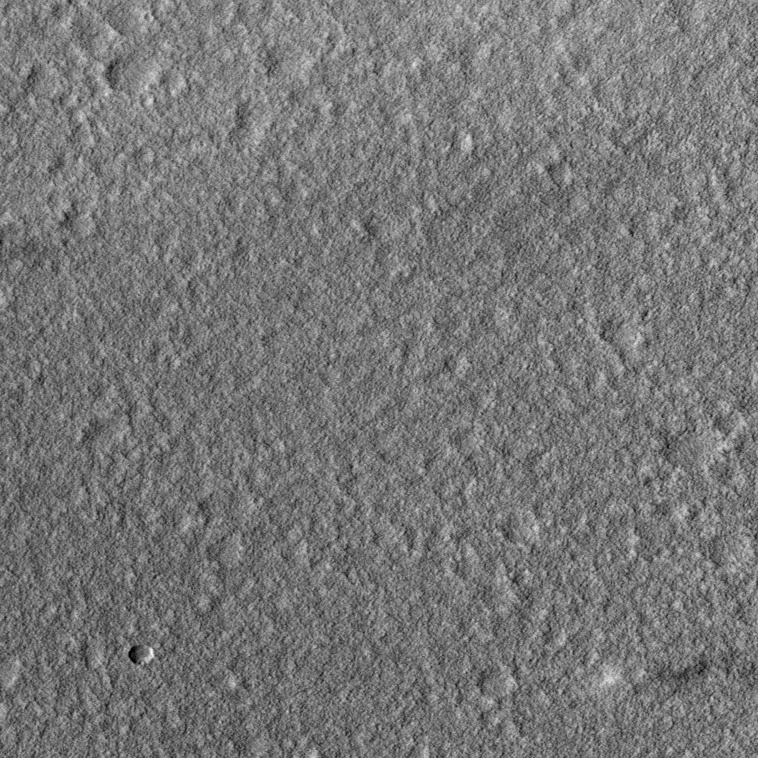
Label: dustdevil